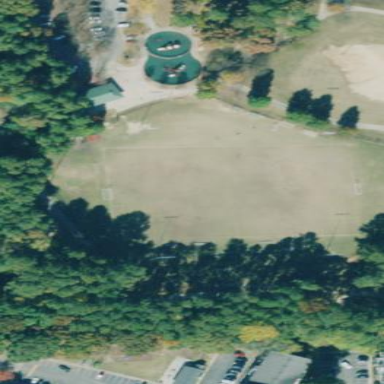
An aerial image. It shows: Soccer pitch designated for leisure and sports activities.